Question: When trying to run these lines:
'''
var app = new Excel.Application();
Excel.Workbook workbook = app.Workbooks.Open(pathToFile, Type.Missing, true, Type.Missing, Type.Missing,
Type.Missing, Type.Missing, Type.Missing, Type.Missing, Type.Missing,
Type.Missing, Type.Missing, Type.Missing, Type.Missing, Type.Missing);
'''
I've got these problems:
1) I'm getting a message of "file conversion is in progress". Why do I need to convert something if all I want to do is just read a column from one of the work sheets.
2) I'm getting this error message:
why do I need to care which version created the excel?
3) In the very end I get an exception: "Too many different cell formats".
So is there something wrong with the way I'm using the open workbook method or is there another way to read a specific column from an excel file which contains several sheets and I only need to read data from a single specific sheet?
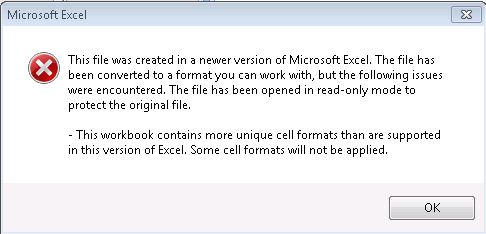
Answer: It might not be obvious to you but calling
'''
new Excel.Application()
'''
opens an instance of Excel (you may check it on the Task Manager). So if your version of Excel is not compatible with the file you are opening you get this error.
Since you are trying to open the Excel document with your Excel application, you DO care of what versions they are.
I think <URL> could help you with it.